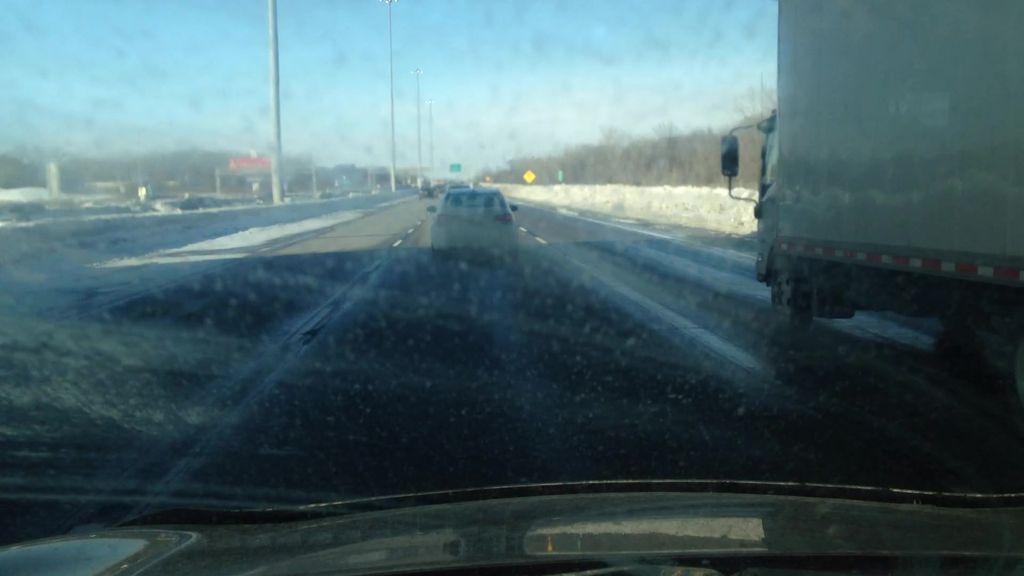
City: montreal